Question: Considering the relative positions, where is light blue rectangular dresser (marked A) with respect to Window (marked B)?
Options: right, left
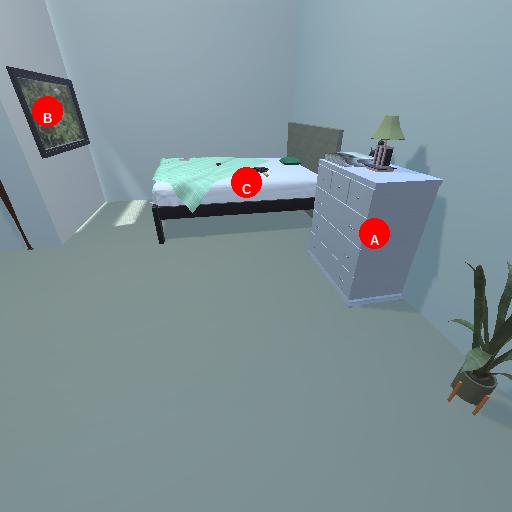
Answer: right